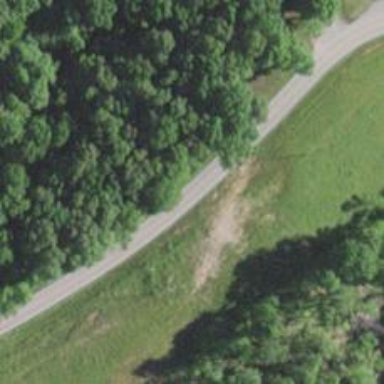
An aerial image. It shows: Secondary road.